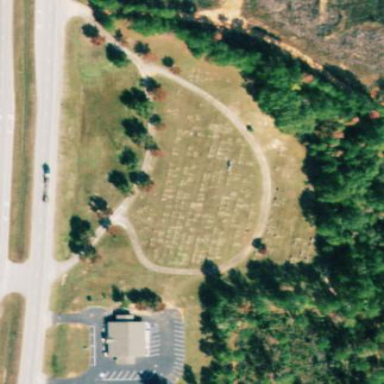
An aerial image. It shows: Graveyard used as cemetery.